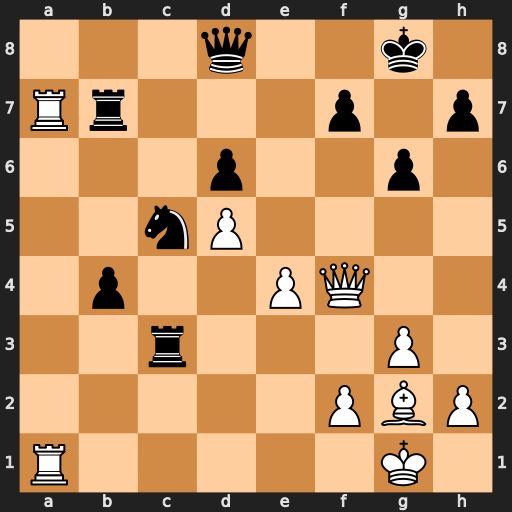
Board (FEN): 3q2k1/Rr3p1p/3p2p1/2nP4/1p2PQ2/2r3P1/5PBP/R5K1
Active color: w
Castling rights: -
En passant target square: -
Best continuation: Ra8 Rb8 R1a7